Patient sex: M
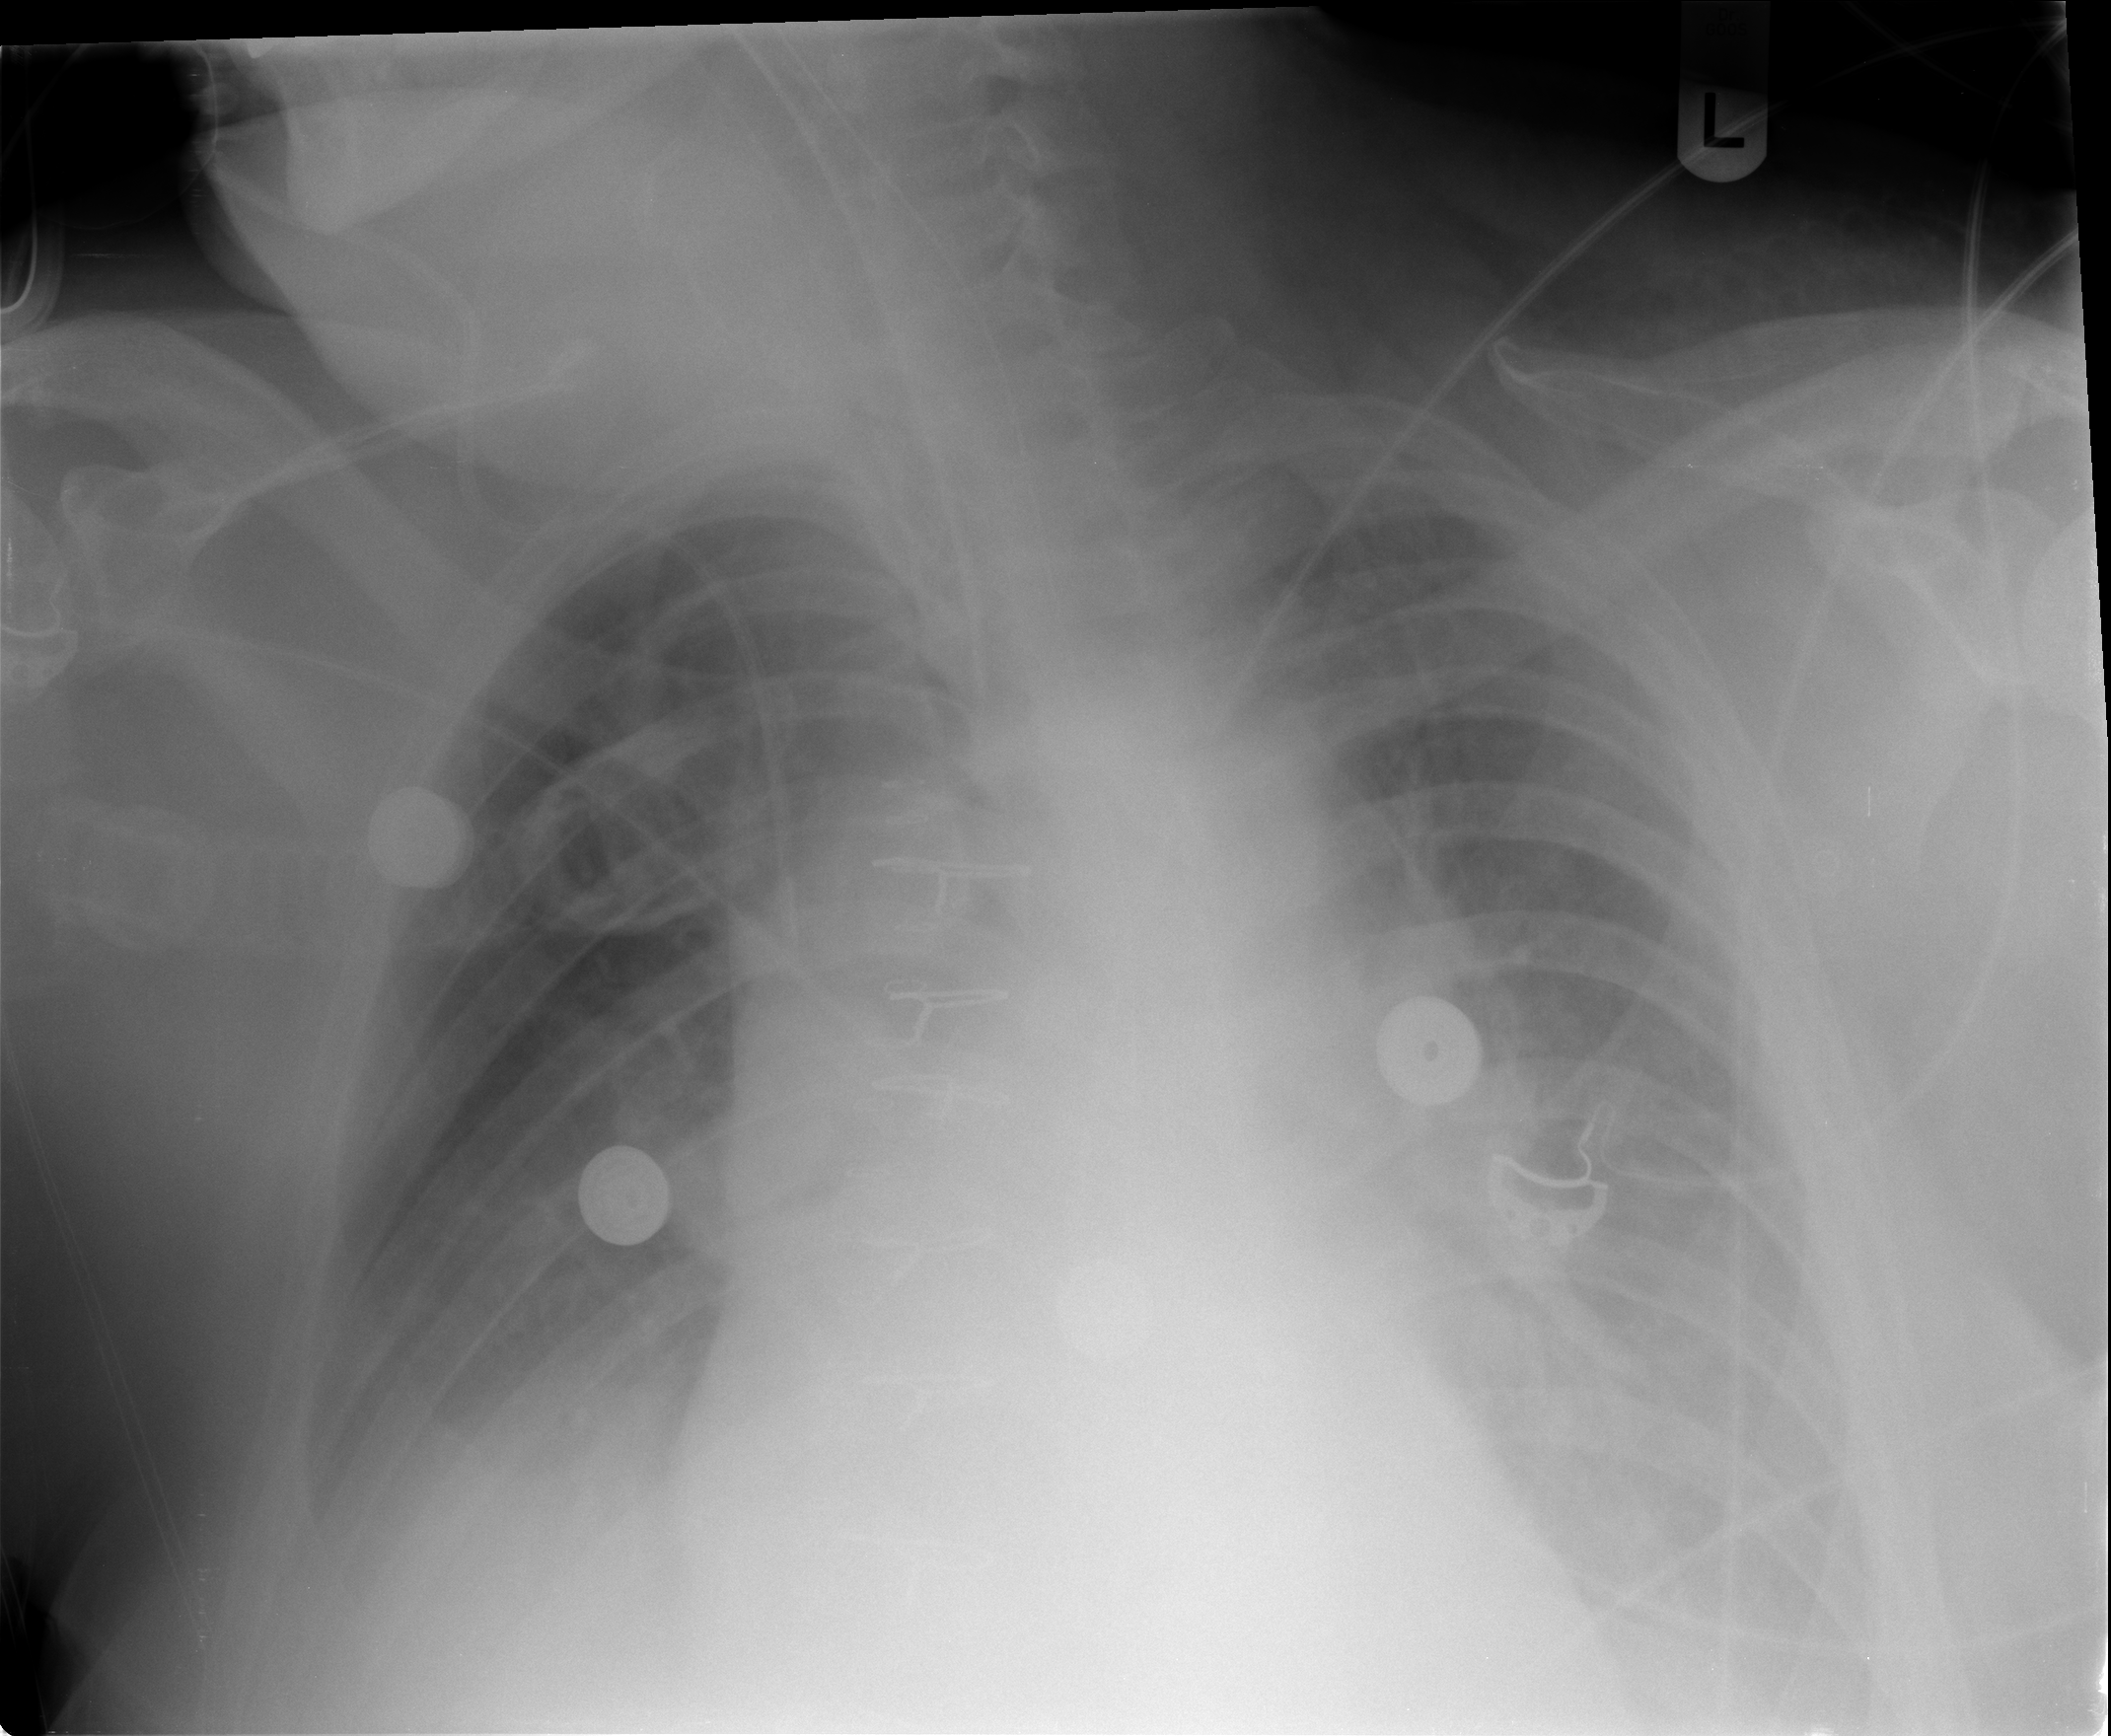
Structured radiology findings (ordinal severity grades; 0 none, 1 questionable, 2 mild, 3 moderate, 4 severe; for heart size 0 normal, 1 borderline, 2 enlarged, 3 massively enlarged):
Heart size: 2
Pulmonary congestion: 2
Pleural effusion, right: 2
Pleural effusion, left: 2
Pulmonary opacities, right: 0
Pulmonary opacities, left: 2
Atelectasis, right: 2
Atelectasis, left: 2